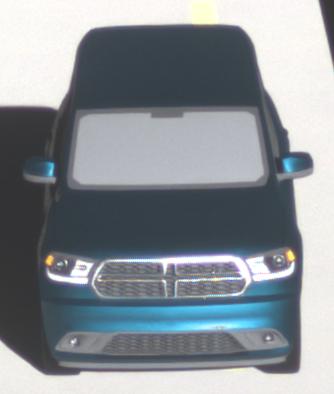
Make: Dodge
Model: Durango
Detailed model: Gen. 3
Model produced from: 2010
Doors: 5
Color: blue
Road condition: dry road
Daytime: morning or afternoon
Contrast: high contrast